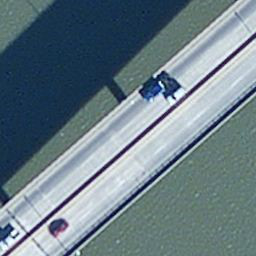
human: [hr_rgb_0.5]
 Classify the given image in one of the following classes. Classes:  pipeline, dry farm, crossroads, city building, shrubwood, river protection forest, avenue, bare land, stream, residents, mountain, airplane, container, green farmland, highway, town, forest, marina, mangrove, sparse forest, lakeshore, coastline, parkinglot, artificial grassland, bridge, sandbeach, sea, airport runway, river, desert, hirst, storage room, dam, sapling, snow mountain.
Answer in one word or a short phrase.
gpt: bridge